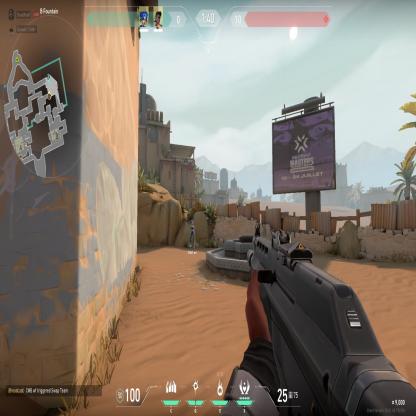
Label: teammate